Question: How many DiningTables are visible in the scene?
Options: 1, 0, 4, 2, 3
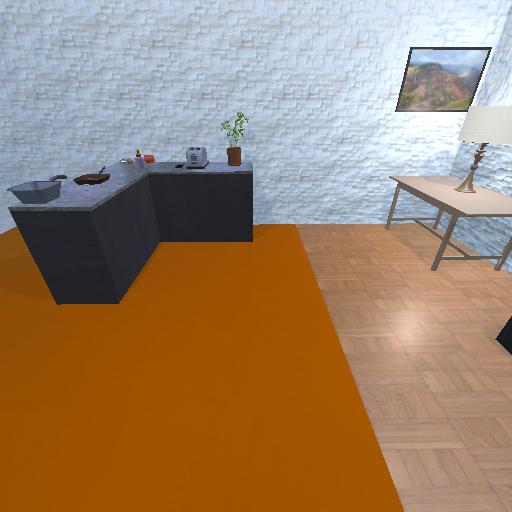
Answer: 1